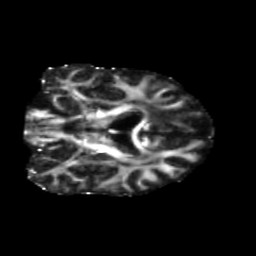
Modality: FA
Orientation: coronal
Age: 56
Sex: male
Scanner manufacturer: siemens
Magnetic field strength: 3 T
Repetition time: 5.47 s
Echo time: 0.0854 s